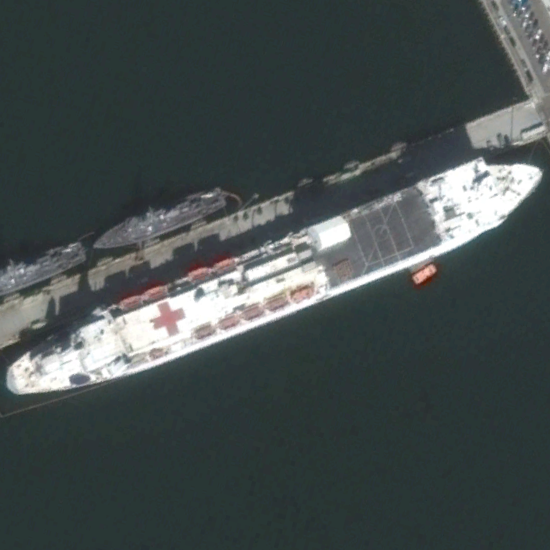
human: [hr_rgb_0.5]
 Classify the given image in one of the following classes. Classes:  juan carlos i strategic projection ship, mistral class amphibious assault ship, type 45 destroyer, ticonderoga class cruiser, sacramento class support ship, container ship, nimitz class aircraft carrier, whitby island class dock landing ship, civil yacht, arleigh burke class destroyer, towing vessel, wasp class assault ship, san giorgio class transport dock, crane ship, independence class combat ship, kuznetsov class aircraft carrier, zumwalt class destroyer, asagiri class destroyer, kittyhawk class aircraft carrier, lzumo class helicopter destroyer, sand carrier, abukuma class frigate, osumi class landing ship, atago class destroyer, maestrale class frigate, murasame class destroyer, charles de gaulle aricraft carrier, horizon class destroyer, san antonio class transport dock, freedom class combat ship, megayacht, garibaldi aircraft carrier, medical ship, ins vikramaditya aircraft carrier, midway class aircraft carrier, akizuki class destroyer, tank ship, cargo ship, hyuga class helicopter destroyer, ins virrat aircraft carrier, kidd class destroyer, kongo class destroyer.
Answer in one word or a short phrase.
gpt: Medical ship